Brain MRI, t2w sequence, axial 2D slice.
Patient: age 30, sex M, weight 78 kg, height 1.78 m
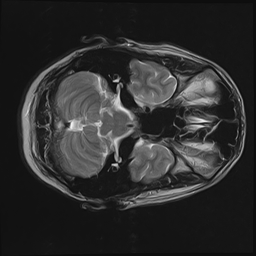